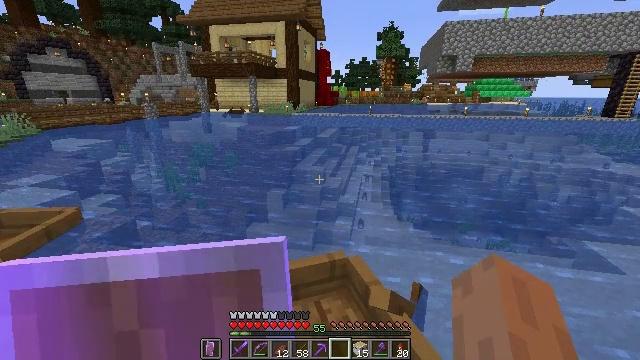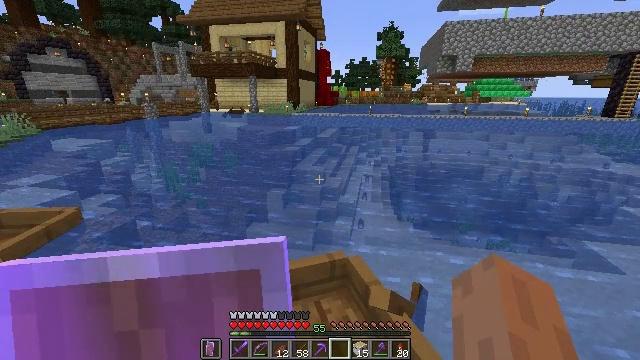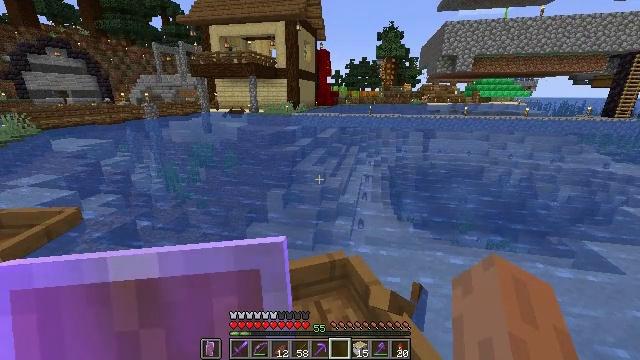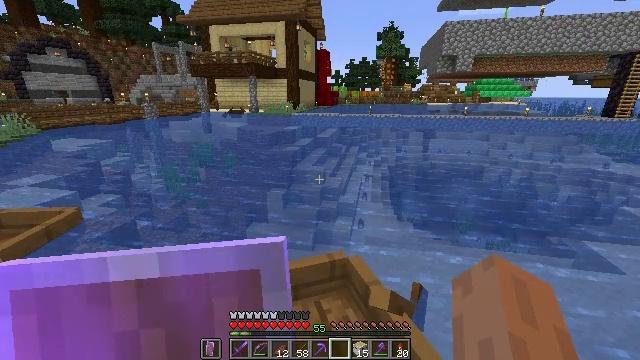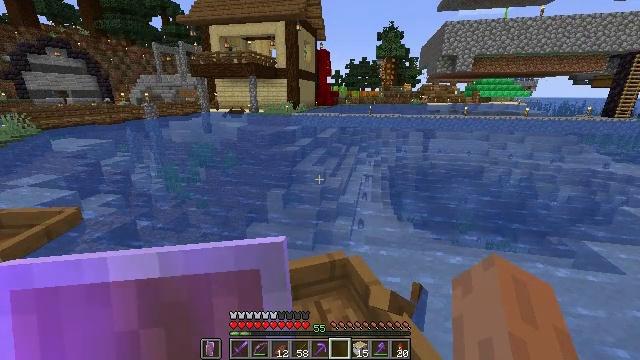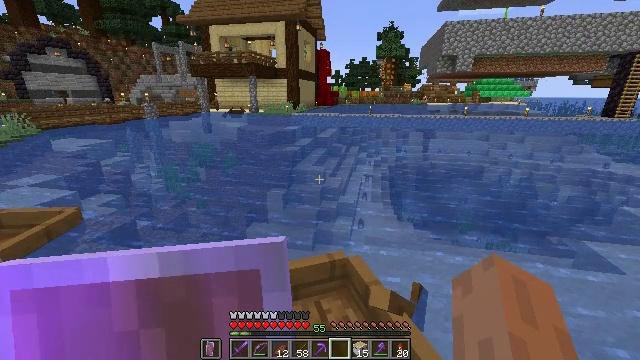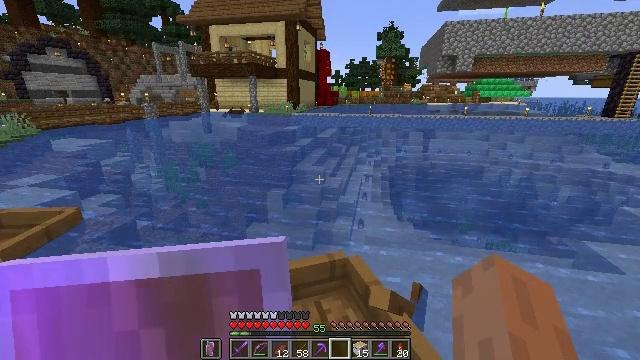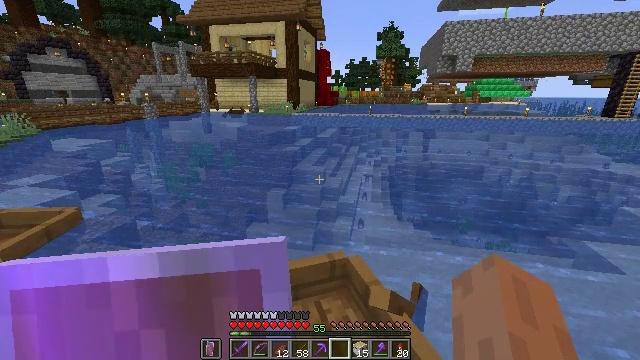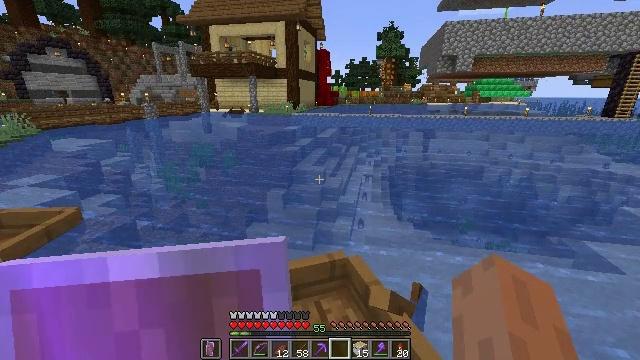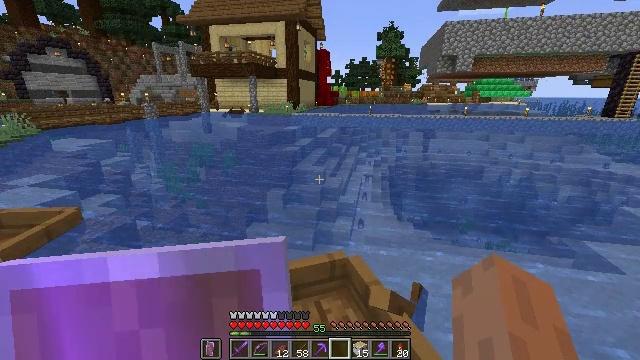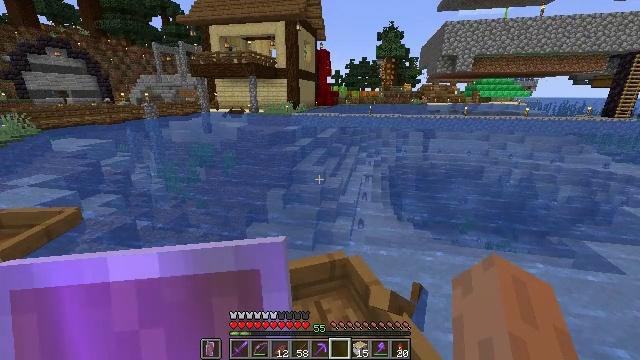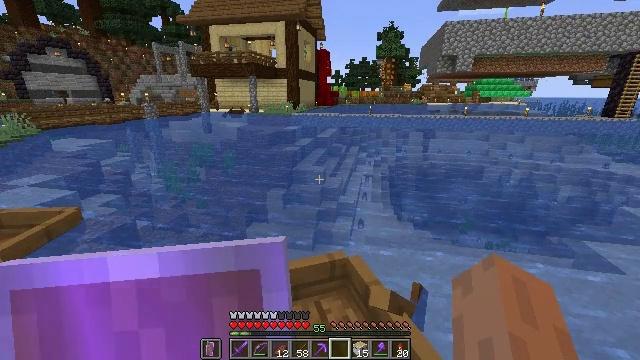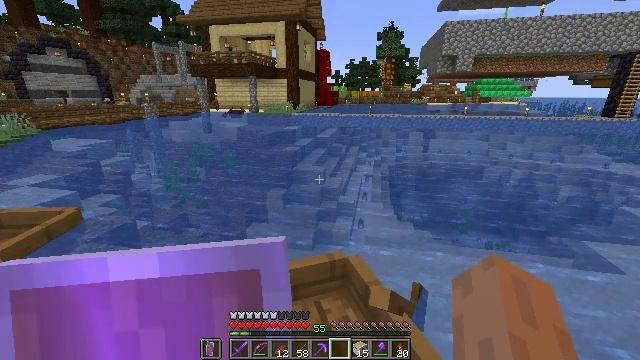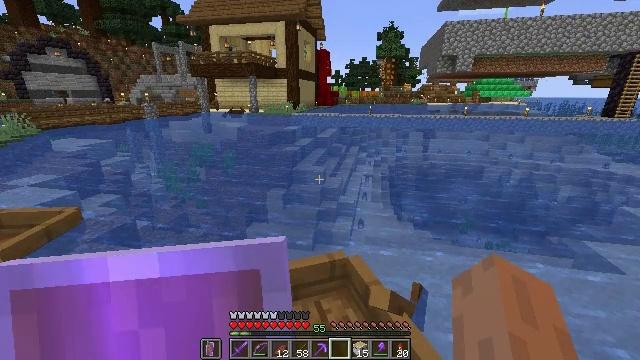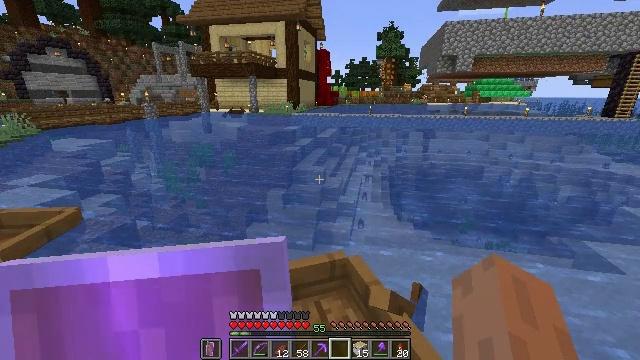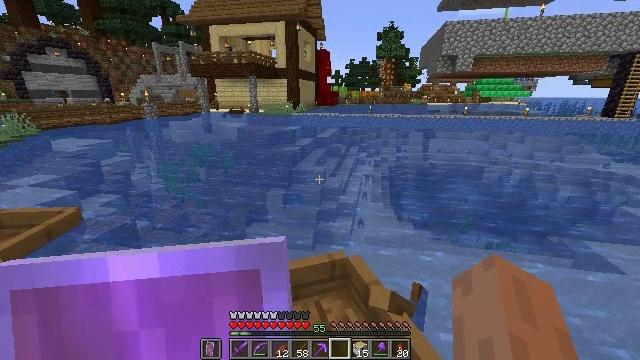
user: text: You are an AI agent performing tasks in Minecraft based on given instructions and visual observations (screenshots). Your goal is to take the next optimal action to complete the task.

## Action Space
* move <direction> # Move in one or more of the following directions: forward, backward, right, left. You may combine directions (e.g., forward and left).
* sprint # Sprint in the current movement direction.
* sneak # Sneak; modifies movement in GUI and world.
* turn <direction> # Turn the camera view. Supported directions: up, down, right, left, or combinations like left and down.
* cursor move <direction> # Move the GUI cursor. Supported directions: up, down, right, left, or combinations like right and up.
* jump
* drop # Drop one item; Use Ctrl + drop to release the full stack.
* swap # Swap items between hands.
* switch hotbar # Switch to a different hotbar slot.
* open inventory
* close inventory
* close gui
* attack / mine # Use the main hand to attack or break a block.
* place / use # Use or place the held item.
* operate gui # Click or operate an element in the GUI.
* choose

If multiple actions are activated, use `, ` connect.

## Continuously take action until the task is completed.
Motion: motion action
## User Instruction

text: Craft a lead.
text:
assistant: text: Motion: no_op
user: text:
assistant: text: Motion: no_op
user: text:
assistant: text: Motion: no_op
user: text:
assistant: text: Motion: no_op
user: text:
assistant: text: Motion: no_op
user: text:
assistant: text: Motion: no_op
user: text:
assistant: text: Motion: no_op
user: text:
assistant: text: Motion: no_op
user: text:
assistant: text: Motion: no_op
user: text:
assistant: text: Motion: no_op
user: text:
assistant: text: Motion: no_op
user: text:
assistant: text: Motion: no_op
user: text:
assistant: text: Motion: no_op
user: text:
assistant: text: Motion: no_op
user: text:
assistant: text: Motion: no_op
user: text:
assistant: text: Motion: no_op
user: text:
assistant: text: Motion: no_op
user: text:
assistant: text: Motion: no_op
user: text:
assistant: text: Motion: no_op
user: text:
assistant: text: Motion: no_op
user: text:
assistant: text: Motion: no_op
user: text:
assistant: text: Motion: turn left and down
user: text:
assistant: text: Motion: turn left
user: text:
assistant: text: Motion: turn left and down
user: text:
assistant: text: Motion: move forward, turn left and down
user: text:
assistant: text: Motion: move forward
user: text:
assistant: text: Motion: move forward
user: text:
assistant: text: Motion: move forward
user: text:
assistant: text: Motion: move forward, turn left
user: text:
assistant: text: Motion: move forward, sprint, turn left